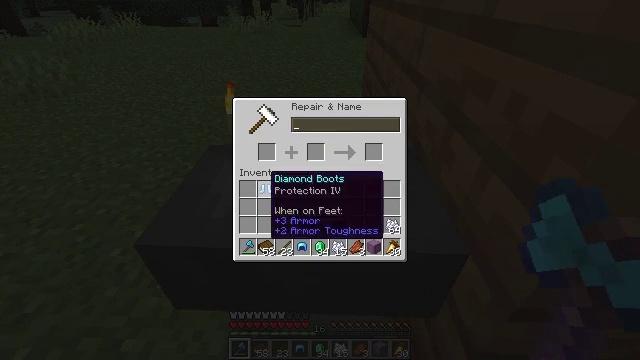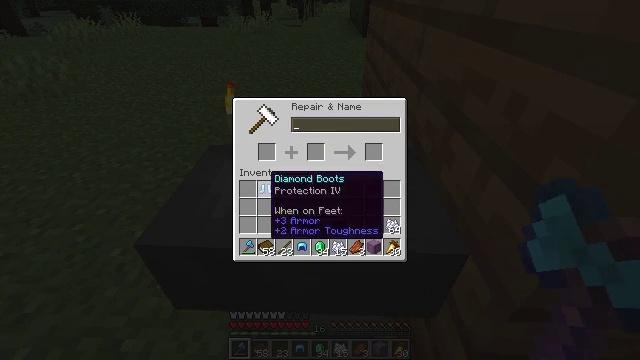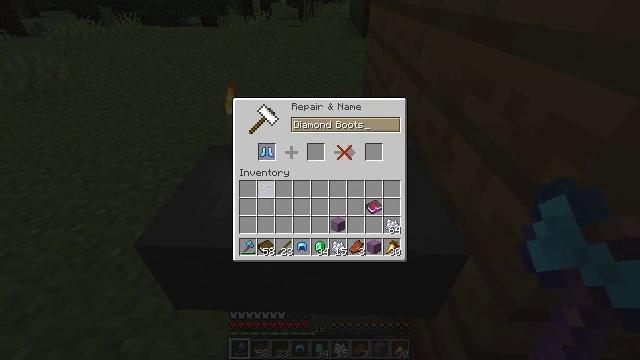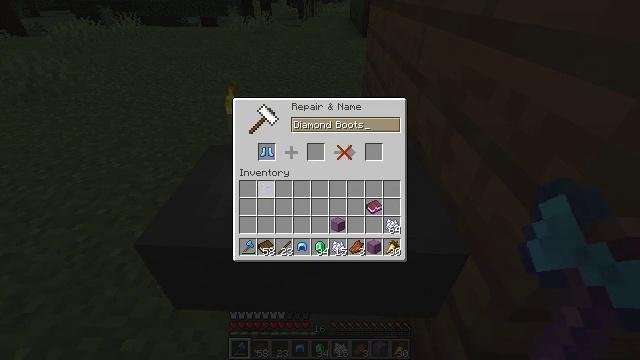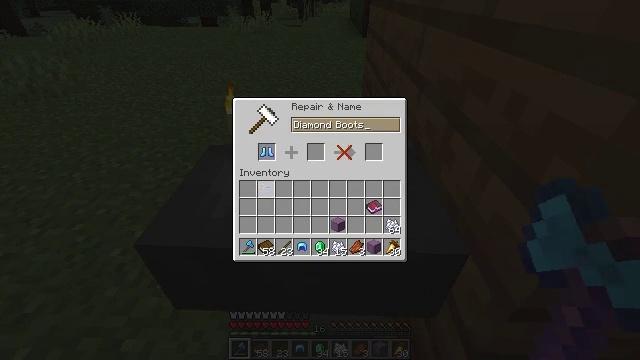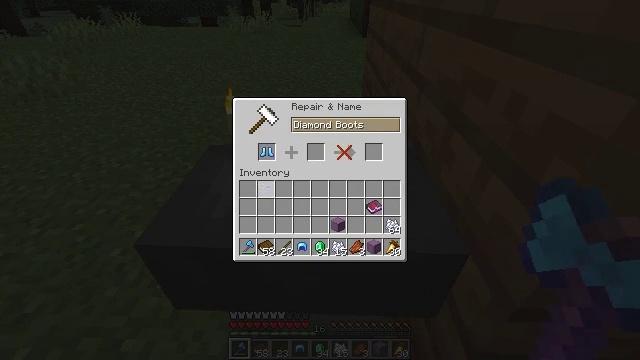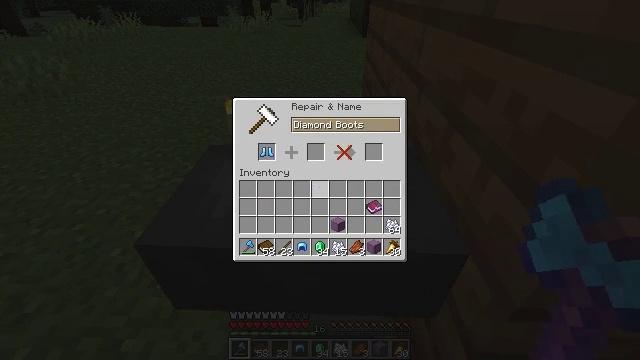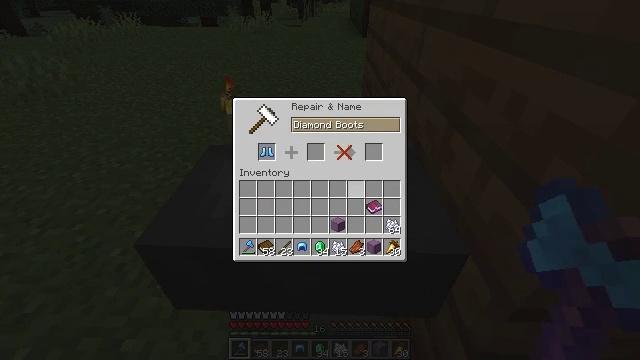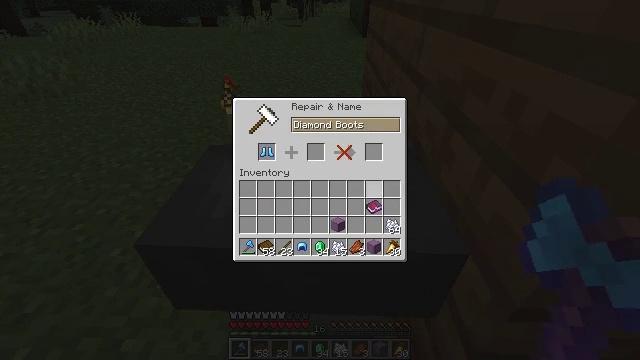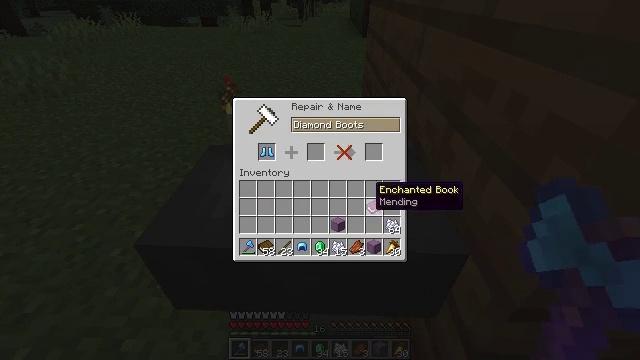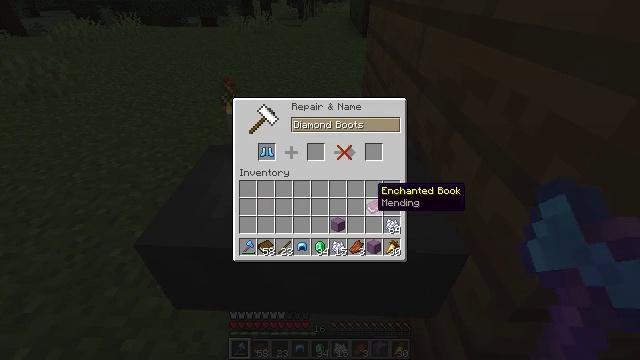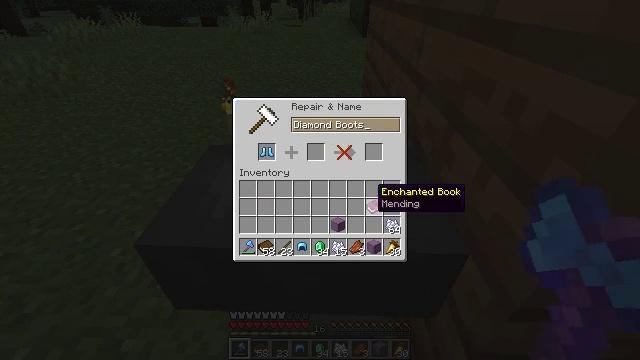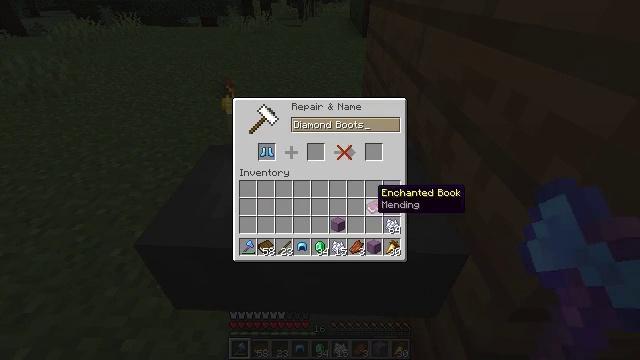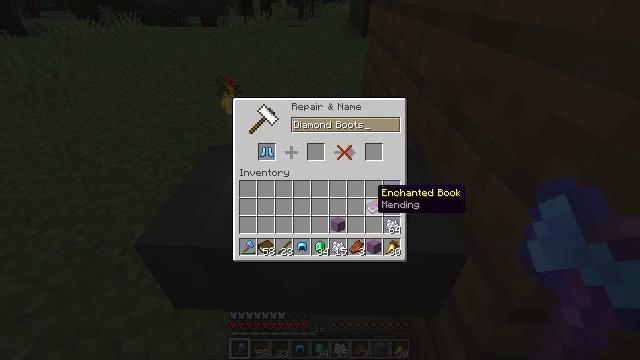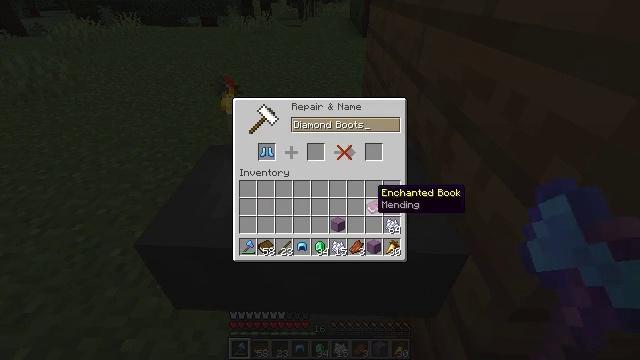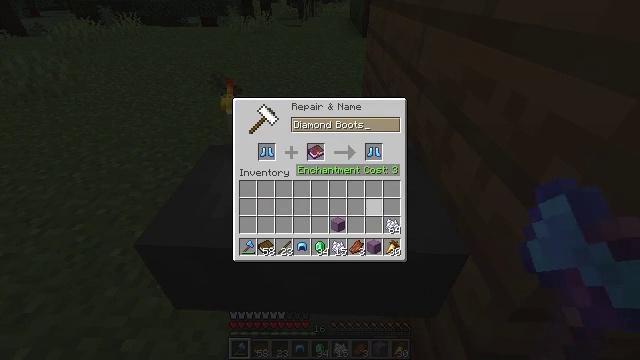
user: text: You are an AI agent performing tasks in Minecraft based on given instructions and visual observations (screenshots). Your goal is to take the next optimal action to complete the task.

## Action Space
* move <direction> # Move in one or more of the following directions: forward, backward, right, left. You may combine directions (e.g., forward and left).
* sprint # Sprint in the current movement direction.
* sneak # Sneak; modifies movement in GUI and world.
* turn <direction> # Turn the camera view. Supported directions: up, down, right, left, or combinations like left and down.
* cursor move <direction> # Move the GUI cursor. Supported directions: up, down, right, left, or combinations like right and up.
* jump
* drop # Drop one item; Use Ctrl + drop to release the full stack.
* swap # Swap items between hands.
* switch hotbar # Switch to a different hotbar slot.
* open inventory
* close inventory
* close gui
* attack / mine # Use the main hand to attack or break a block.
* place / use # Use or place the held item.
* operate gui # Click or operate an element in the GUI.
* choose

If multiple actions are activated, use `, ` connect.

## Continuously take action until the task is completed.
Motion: motion action
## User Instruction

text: Get an enchanted book using the enchanting table.
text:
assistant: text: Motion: sneak
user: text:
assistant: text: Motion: sneak, operate gui
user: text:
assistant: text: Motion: sneak, operate gui
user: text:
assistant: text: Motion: sneak, operate gui
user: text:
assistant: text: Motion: sneak, cursor move right
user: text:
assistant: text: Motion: sneak, cursor move right
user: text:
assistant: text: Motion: sneak, cursor move right
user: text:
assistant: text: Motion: sneak, cursor move right
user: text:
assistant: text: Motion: sneak
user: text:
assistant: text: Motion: sneak
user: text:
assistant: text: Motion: sneak
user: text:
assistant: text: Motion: sneak
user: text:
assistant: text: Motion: sneak
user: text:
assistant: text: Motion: sneak
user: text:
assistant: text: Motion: sneak, operate gui
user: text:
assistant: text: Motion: sneak, operate gui
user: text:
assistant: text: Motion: sneak
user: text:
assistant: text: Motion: sneak, cursor move up
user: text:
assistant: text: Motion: sneak, cursor move up
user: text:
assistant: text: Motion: sneak
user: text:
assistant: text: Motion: sneak, cursor move up
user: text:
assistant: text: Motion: sneak
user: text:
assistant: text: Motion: sneak
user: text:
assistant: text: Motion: sneak
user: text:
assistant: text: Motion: sneak
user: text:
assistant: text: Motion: sneak
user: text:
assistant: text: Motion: sneak
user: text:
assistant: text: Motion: sneak
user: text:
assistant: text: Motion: sneak
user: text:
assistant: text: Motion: sneak